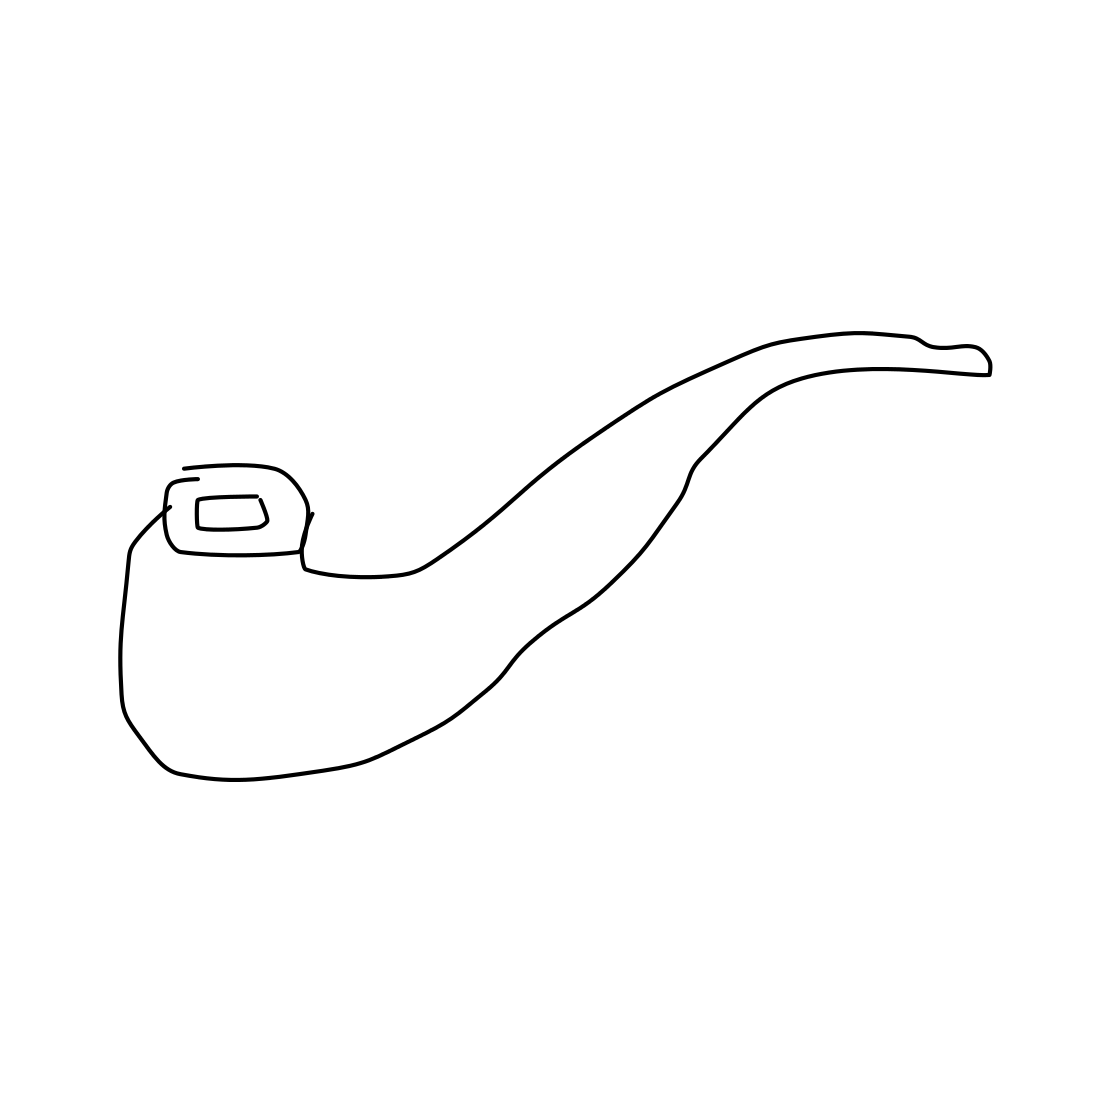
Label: pipe (for smoking)